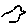
Label: bird